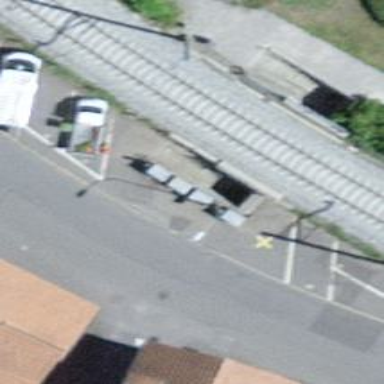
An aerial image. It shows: Concrete path passing through tunnel.